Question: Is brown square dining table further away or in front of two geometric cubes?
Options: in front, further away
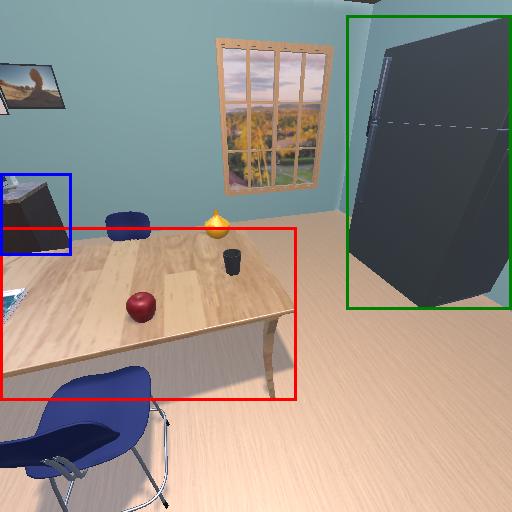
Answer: in front